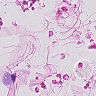
Metastatic tissue present: no